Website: lowes
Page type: billing-address
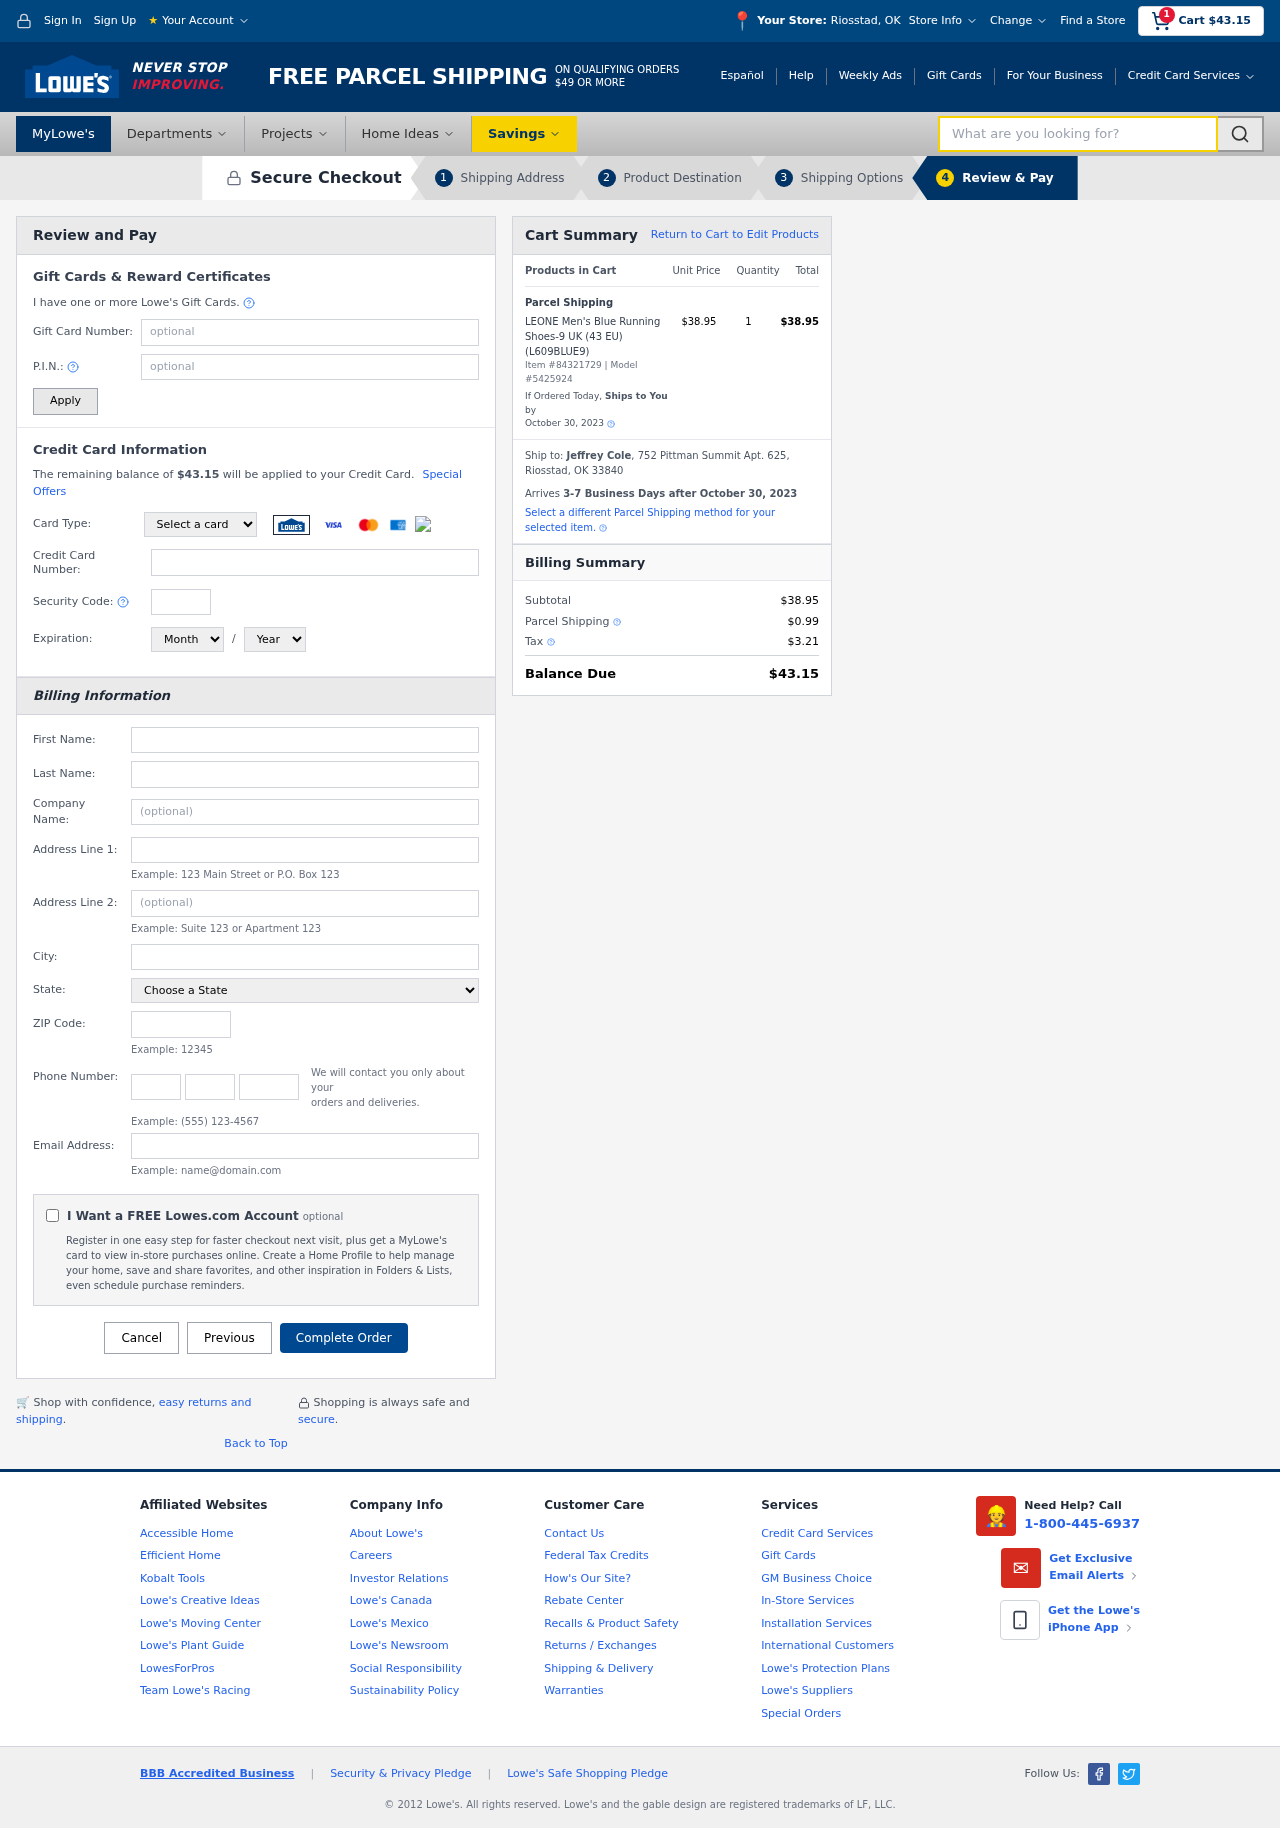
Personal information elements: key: PII_CARD_CVV
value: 587
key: PII_CARD_EXPIRY_MONTH
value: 07
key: PII_CARD_EXPIRY_YEAR
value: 28
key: PII_CARD_NUMBER
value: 2253 5586 8846 3568
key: PII_CARD_TYPE
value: Mastercard
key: PII_CITY
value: Riosstad
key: PII_CITY_STATE
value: Riosstad, OK
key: PII_COMPANY
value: Wong-Aguilar
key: PII_EMAIL
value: jeffrey.cole@hotmail.com
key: PII_FIRSTNAME
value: Jeffrey
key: PII_FULLNAME
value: Jeffrey Cole
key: PII_LASTNAME
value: Cole
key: PII_PHONE_AREA
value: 339
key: PII_PHONE_PREFIX
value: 925
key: PII_PHONE_SUFFIX
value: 8556
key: PII_POSTCODE
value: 33840
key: PII_STATE
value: Oklahoma
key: PII_STREET
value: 752 Pittman Summit Apt. 625
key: PII_STREET2
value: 5227 Mark Villages Suite 137
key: PII_CITY_STATE_ZIP
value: Riosstad, OK 33840
Product elements: key: PRODUCT1_NAME
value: LEONE Men's Blue Running Shoes-9 UK (43 EU) (L609BLUE9)
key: PRODUCT1_PRICE
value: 38.95
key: PRODUCT1_QUANTITY
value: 1
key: PRODUCT_ITEM_NUMBER
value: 84321729
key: PRODUCT_MODEL_NUMBER
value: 5425924
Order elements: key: ORDER_SUBTOTAL
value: $43.15
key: ORDER_TOTAL
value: $43.15
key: ORDER_SHIPPING_DATE
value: October 30, 2023
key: ORDER_SUBTOTAL
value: $38.95
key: ORDER_DELIVERY_DATE
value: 3-7 Business Days after October 30, 2023
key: ORDER_SHIPPING_DATE2
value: October 30, 2023
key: ORDER_SUBTOTAL2
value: $38.95
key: ORDER_SHIPPING_COST
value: $0.99
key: ORDER_TAX
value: $3.21
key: ORDER_TOTAL2
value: $43.15
Search elements: key: HEADER_SEARCH
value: What are you looking for?